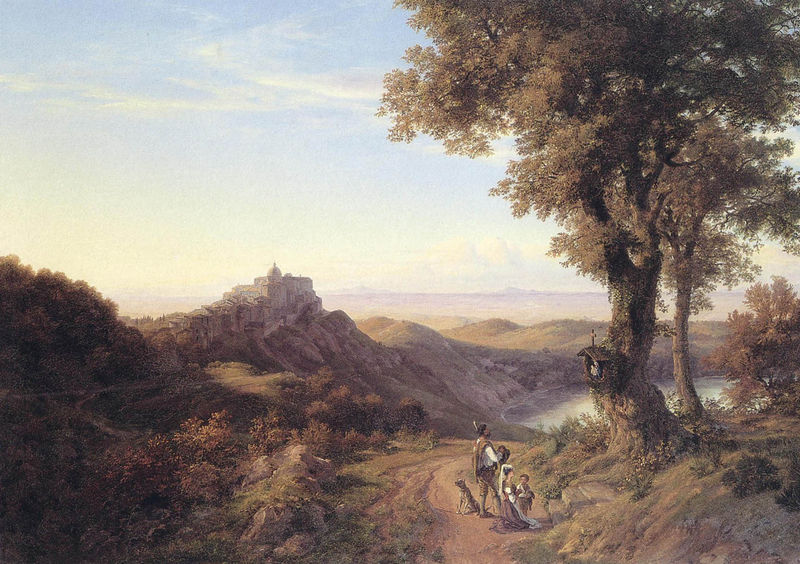
Titel: Castel Gandolfo am Albanersee
Künstler: Johann Heinrich Schilbach
Standort: Darmstadt
Institution: Hessisches Landesmuseum
Schlagwörter: baum, berg, blau, blätter, dunkel, feder, felsen, gemälde, himmel, laub, mann, meer, schatten, wasser, weiß, wolken, bäume, fluss, gelb, grün, landschaft, menschen, ocker, see, sitzen, stadt, teich, ufer, äste, braun, frau, grau, hut, kleid, licht, männer, schwarz, strasse, vordergrund, anlage, dame, gras, haus, hund, schleier, schloss, tier, weg, wiese, wolke, beige, malerei, architektur, mensch, stehen, stein, steine, herr, ast, bach, erde, ferne, flusslauf, gräser, horizont, hügel, natur, strauch, weite, zweige, busch, büsche, gebüsch, kirche, pfad, sonne, sträucher, wege, figur, adel, familie, kind, mutter, tochter, vater, blatt, tal, anhöhe, kinder, sommer, ansicht, italien, ort, berge, fels, gebirge, gipfel, nebel, schlucht, ausflug, baby, figuren, böschung, romantik, querformat, staffage, fein, ruine, burg, kreuz, religion, wandern, idyll, urlaub, beten, gebet, jagd, mensche, jäger, reise, wanderer, andacht, bürgerlich, kapelle, siedlung, gestrüpp, anbeten, madonna, sohn, wanderung, bergsee, staffagefiguren, kreut, kastell, himmer, bildstock, marter, adria, kreuzweg, staffagefigur, burg7, verblauen, fedel, martertafel, mittelalterliche gewandung, schwade, tochetr, kreur figur